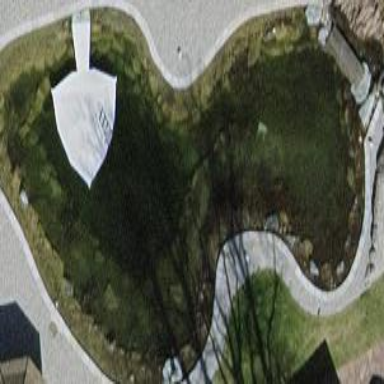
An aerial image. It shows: Pond with natural water.